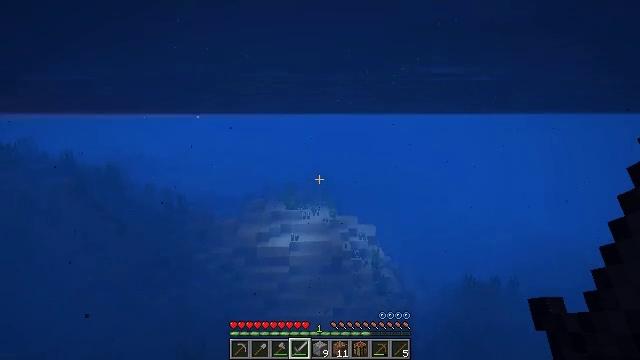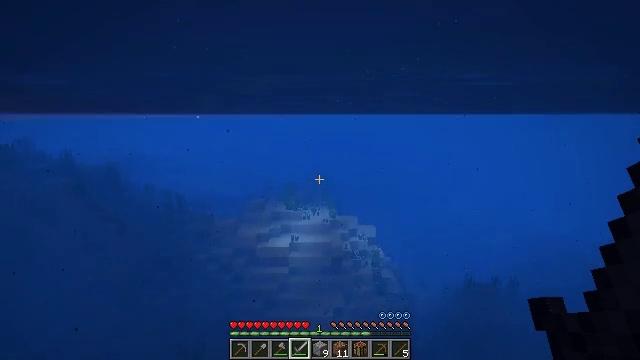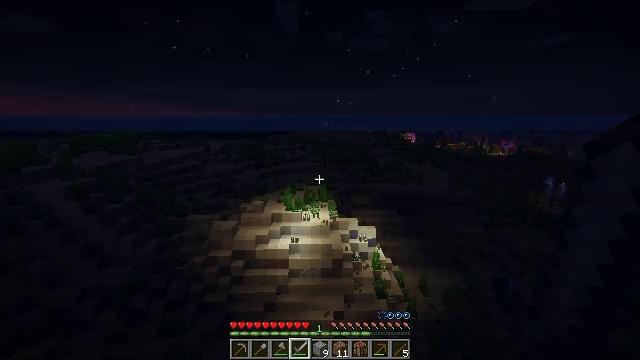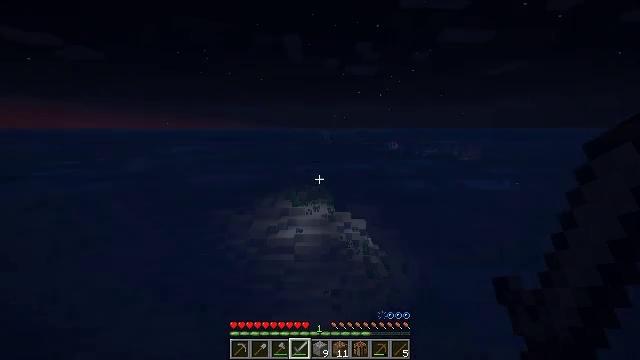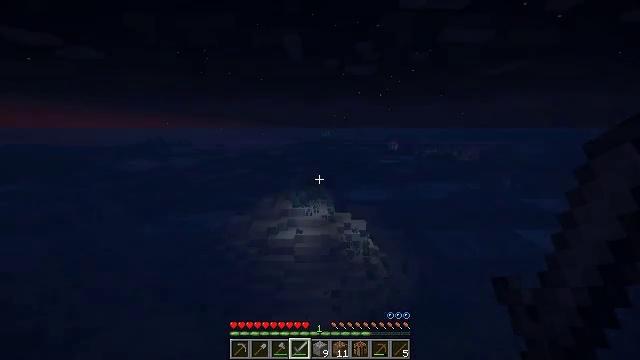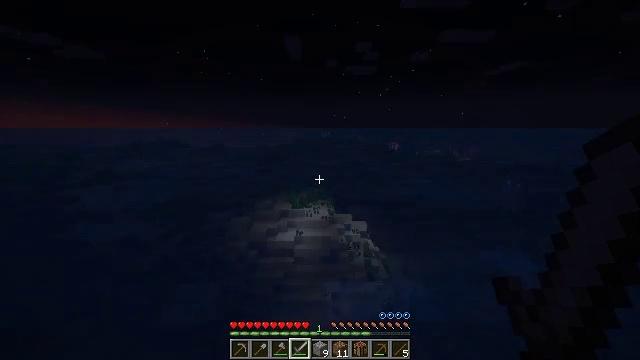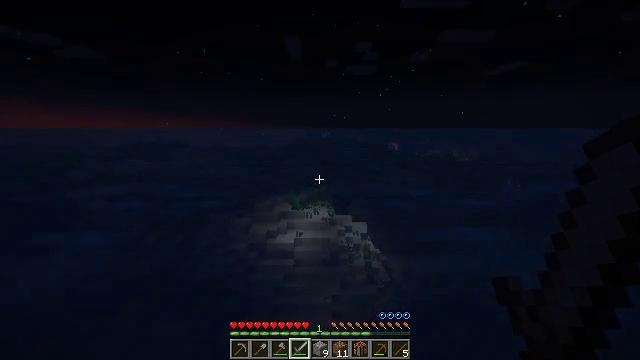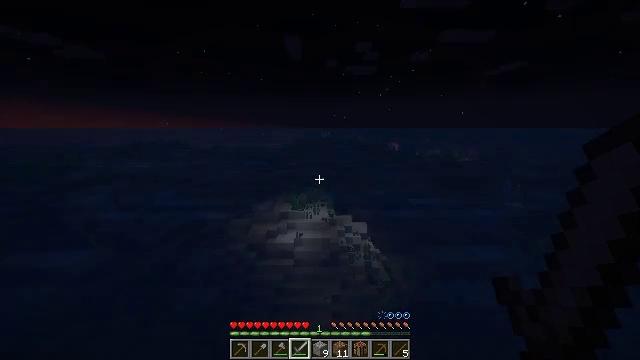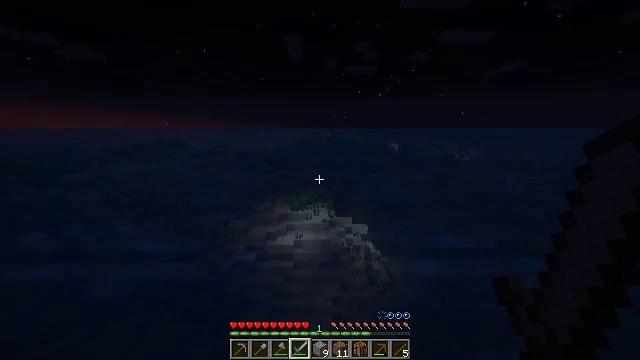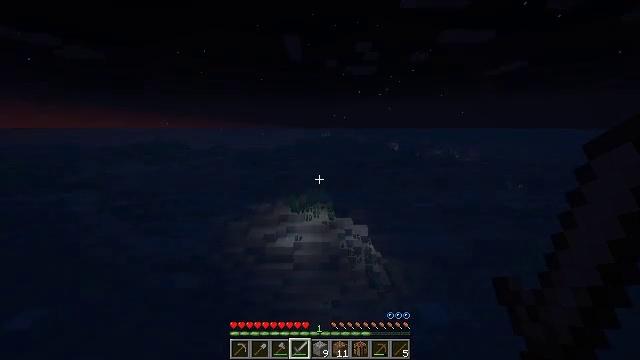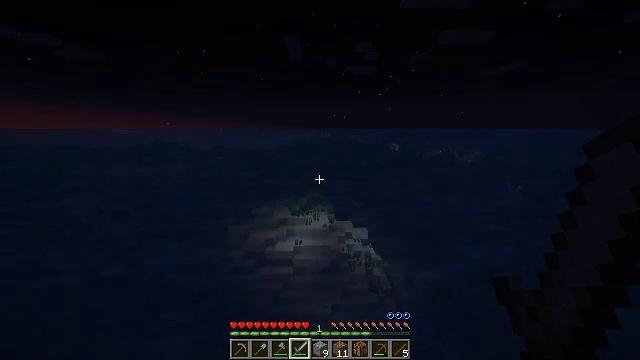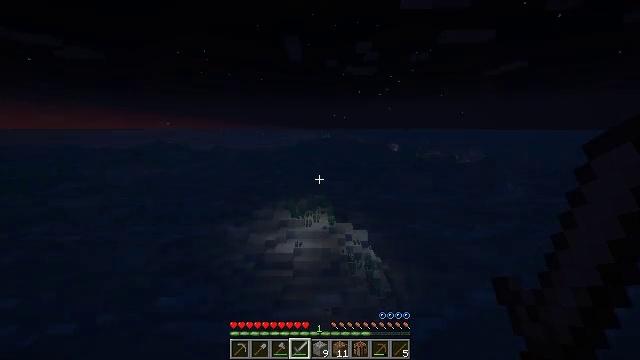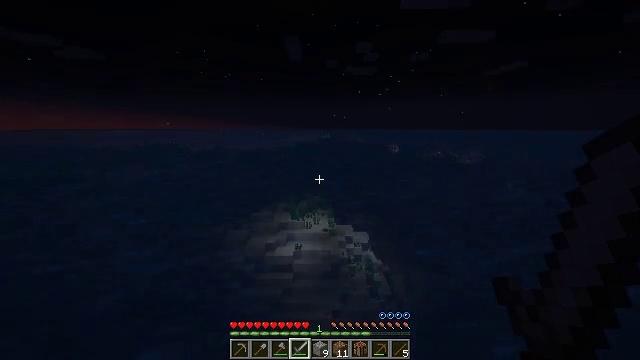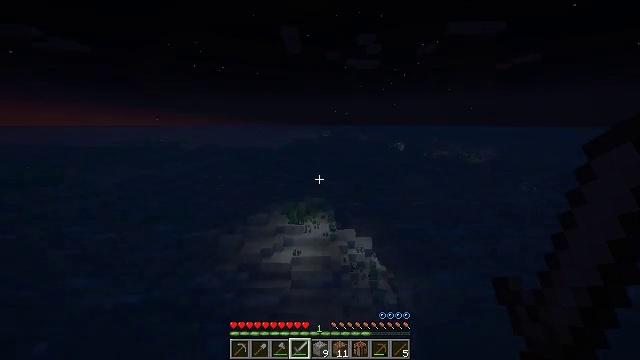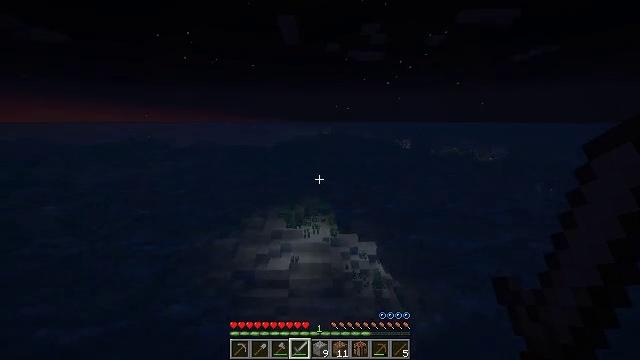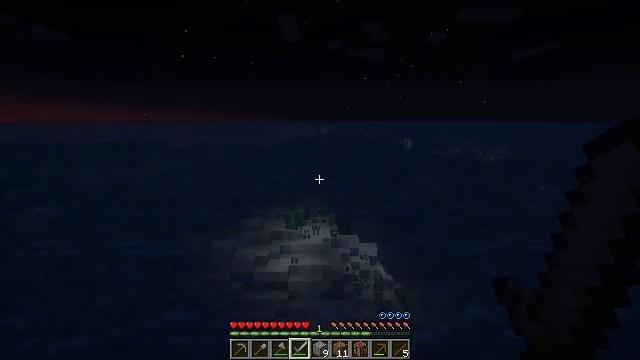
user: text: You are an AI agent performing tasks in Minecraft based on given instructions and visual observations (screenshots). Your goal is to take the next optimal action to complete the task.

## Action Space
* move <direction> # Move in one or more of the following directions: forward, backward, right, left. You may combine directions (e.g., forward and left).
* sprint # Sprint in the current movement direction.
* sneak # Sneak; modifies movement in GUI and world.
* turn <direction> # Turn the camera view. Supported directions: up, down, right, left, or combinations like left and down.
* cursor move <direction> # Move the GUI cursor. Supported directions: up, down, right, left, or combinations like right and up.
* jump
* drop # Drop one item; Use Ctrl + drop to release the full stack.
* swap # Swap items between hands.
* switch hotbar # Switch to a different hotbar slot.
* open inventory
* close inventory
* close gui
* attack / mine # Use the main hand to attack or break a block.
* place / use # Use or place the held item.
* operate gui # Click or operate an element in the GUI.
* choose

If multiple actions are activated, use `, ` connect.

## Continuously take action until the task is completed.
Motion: motion action
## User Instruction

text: Gather sea pickles from coral reefs.
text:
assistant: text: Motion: move forward, sprint, jump
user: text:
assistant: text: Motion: move forward, sprint, jump
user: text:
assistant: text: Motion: move forward, sprint, jump
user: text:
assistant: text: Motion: move forward, sprint, jump
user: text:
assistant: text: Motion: move forward, sprint, jump
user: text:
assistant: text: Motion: move forward, sprint, jump
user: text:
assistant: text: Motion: move forward, sprint, jump
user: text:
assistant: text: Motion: move forward, sprint, jump
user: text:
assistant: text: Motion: move forward, sprint, jump
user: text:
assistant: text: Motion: move forward, sprint, jump
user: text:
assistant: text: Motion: move forward, sprint, jump
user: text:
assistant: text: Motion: move forward, sprint, jump
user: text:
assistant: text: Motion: move forward, sprint, jump
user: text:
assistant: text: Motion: move forward, sprint, jump
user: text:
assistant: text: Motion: move forward, sprint
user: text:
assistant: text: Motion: move forward
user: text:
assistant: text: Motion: move forward
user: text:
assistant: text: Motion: move forward
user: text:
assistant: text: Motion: move forward
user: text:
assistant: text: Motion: move forward
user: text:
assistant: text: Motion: move forward, turn left and down
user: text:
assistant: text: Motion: move forward, turn left and down
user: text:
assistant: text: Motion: move forward, turn left and down
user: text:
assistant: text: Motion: move forward, turn left
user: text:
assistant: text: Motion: move forward and move right, turn left
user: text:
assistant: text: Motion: move forward and move right, turn left
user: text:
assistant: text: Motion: move forward and move right, turn right
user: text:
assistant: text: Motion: move forward and move right, turn right and up
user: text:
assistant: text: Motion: move forward and move right, turn right
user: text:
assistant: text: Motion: move forward and move right, turn right